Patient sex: M
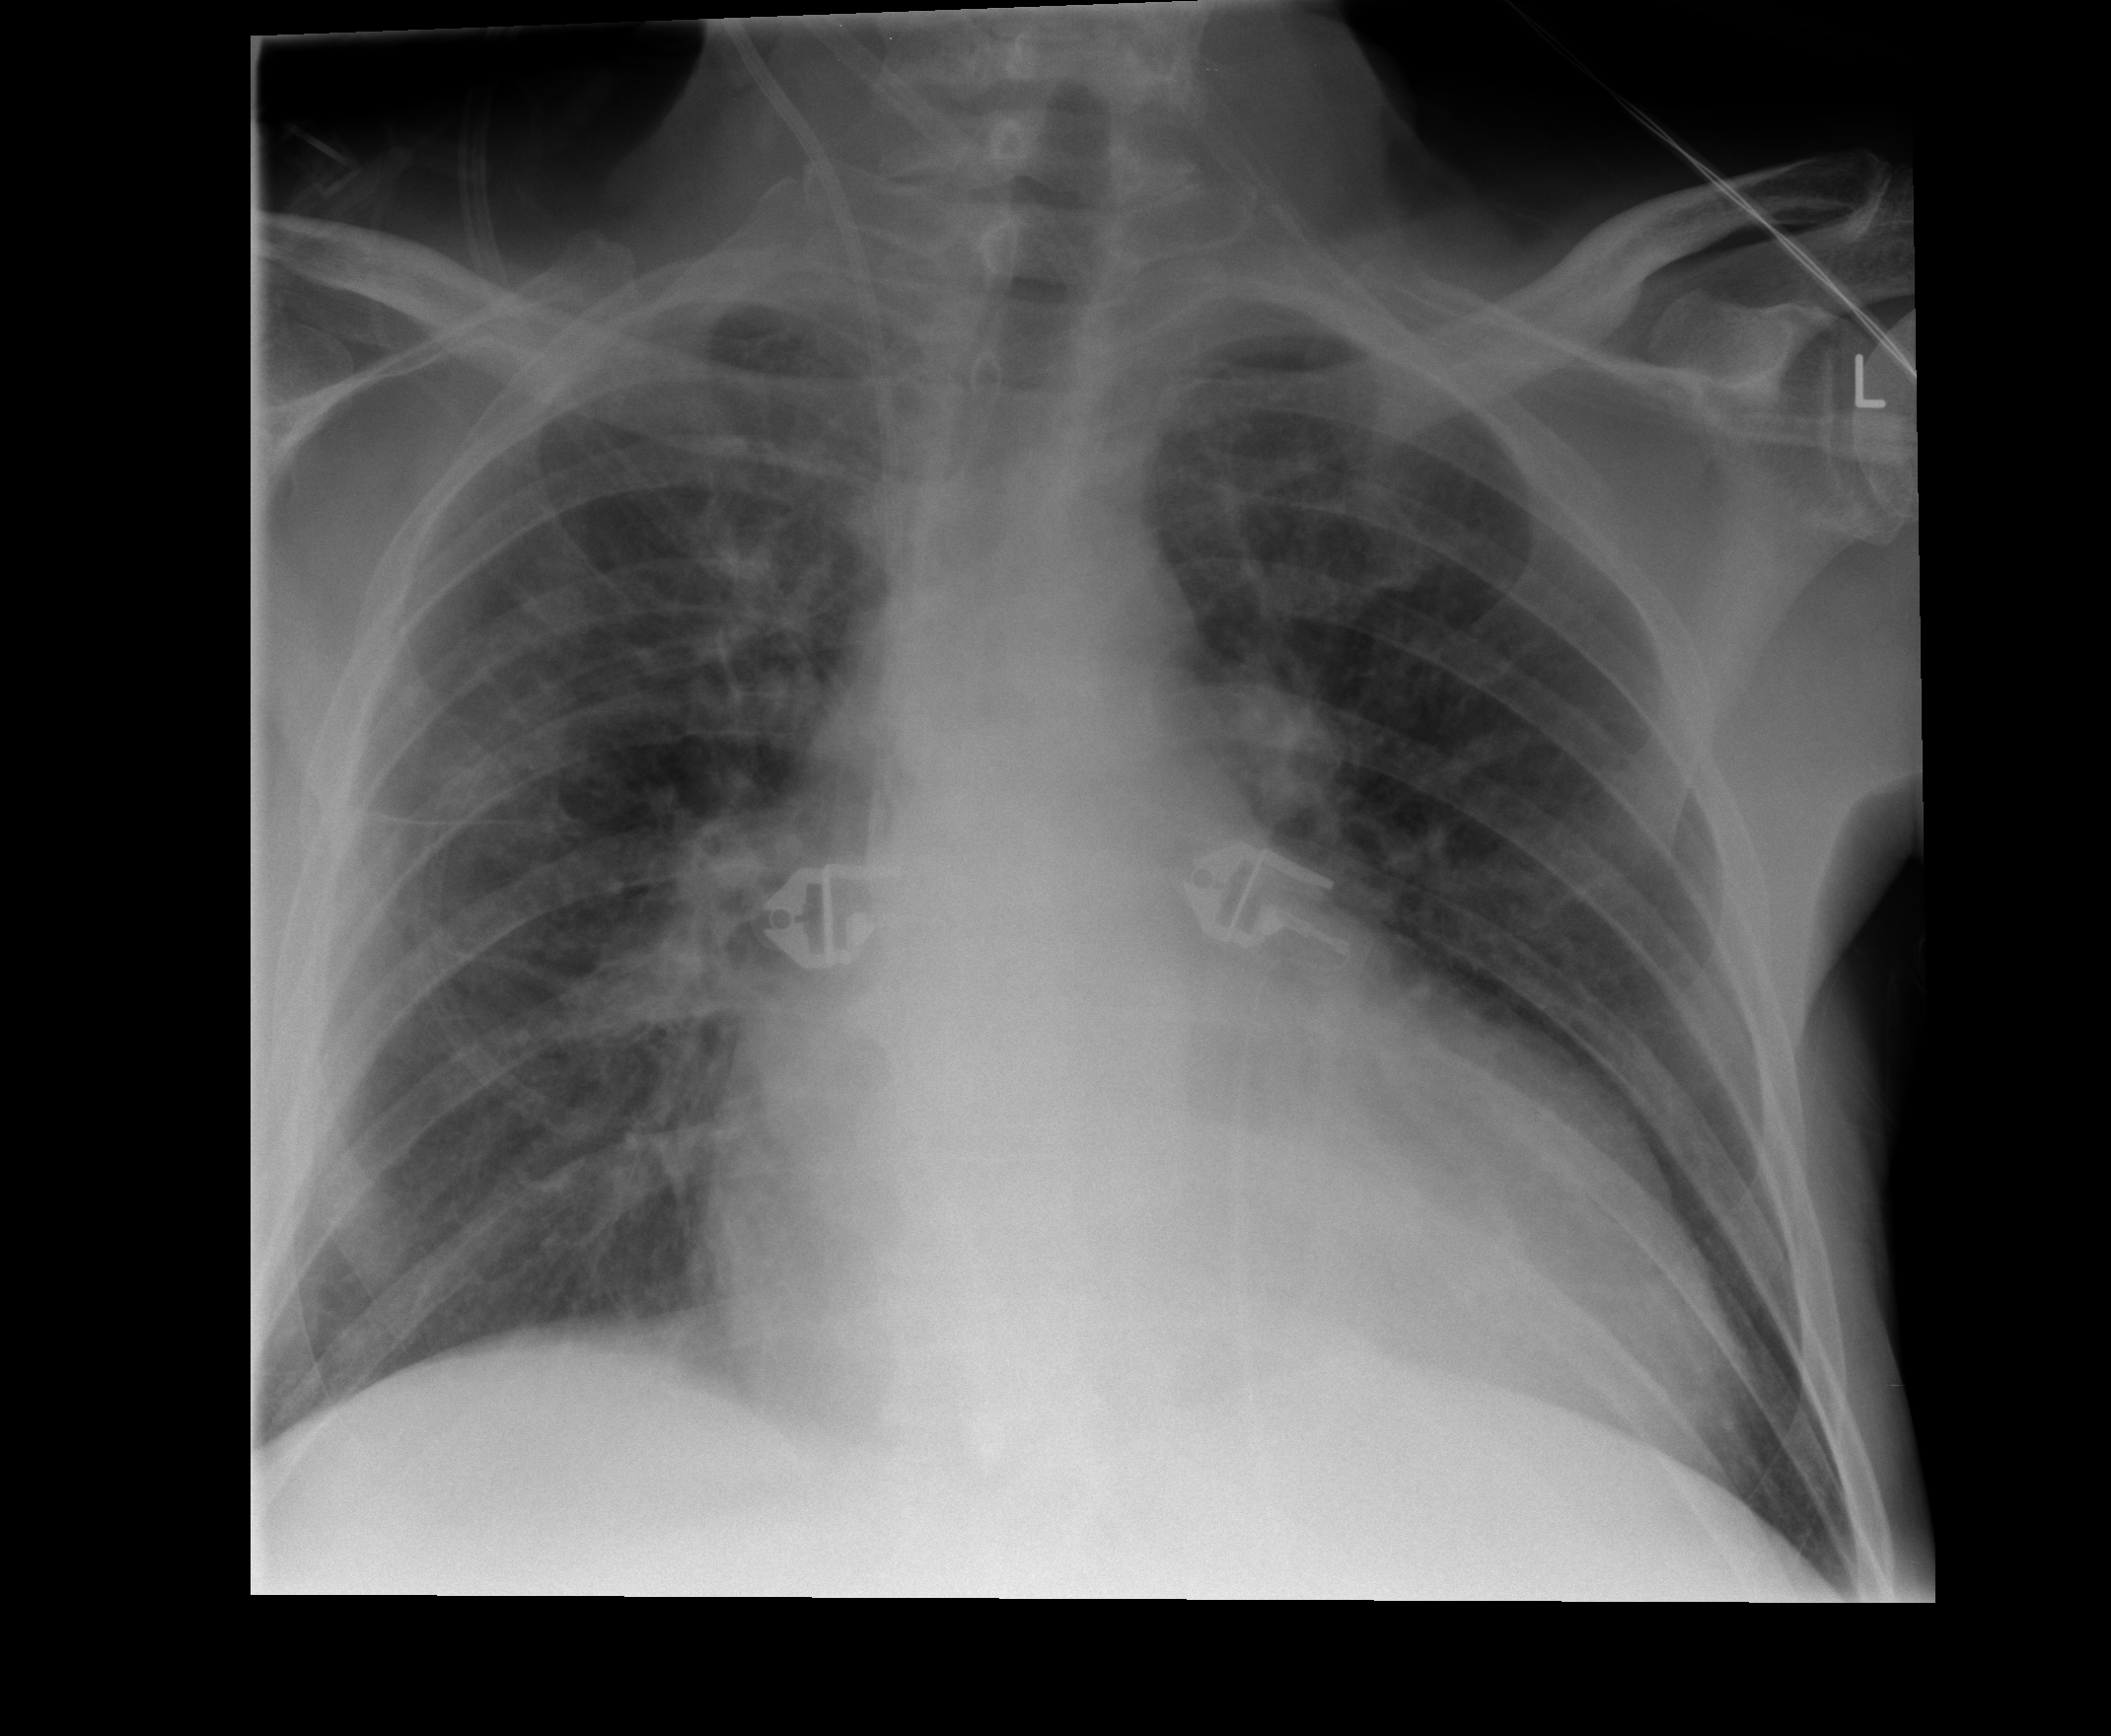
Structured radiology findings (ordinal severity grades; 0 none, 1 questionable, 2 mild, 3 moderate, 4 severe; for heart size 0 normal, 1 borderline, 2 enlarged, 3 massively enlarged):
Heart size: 2
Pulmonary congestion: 2
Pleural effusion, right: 0
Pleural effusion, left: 0
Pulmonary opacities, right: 0
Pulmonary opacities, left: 0
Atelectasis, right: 2
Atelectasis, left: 2